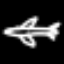
Label: airplane